Question: i am using to scan code128 format ,it is working well for 5-digit and 12-digit bar codes.But it is not all scanning 18-digit bar codes.I have gone through <URL> and made some changes to default code to make it work for code128 bar codes. .Can any one please tell me is it problem with ipod camera or do we have any code snippet to make it work?

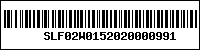
Answer: Regarding the iPod Touch 4G issue this is most likely a hardware limitation. The device only has a 0.7MP resolution and no autofocus which makes scanning barcodes much more difficult.
One option is to limit these devices from downloading the app using UIRequiredDeviceCapabilities.
You could try improving frame resolution by filtering first with a sharpen filter before passing to ZBar. Have a look at:
- <URL>